Question: I have Fancybox setup so that the div that has the content in it fills the entire screen, except for the and margins around it, which has a transparent background, so it inherits the colors of the overlay. Now normally, the shadow is clickable, and clicking on it will close the Fancybox popup box. Is it possible for the content box to also be clickable, so that clicking on it will close the popup Fancybox box?
Example:

1. The green area is already clickable, and clicking it will close the window.
2. The white lines represent the padding of the content div, which I presume you can't change (anyone know how?)
3. The blue area is what I want to be clickable, so that clicking on it will close the popup window.
Is this possible? I suppose I could set the div to close the window, and everything in the div to be absolute positioned above it, so that clicking on the content doesn't close the window?
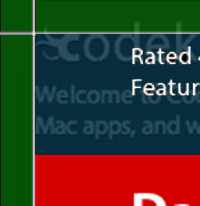
Answer: is it a light box?
if so then i dont think so it is possible to make inside close box, light box will close only when clicked out side